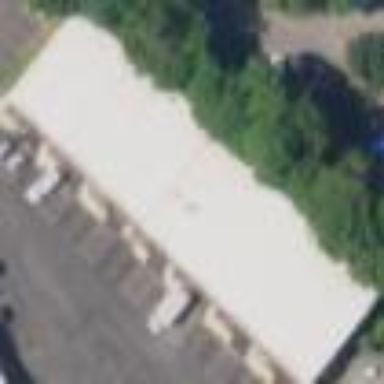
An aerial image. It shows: Commercial building.